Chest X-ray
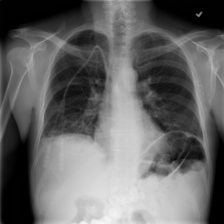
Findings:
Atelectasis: negative
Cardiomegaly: negative
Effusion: negative
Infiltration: negative
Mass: negative
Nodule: negative
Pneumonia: negative
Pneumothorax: negative
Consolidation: negative
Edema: negative
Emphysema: negative
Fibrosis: negative
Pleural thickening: negative
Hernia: negative